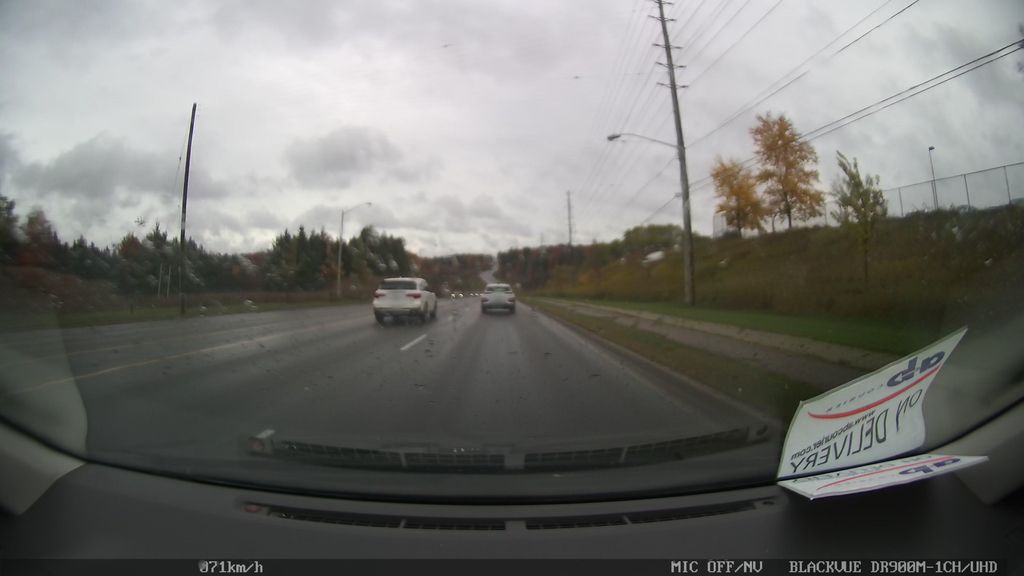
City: toronto